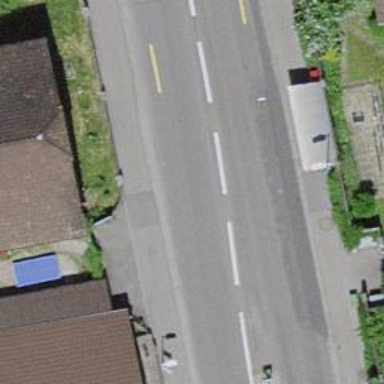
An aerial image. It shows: Bus stop with shelter for public transportation.